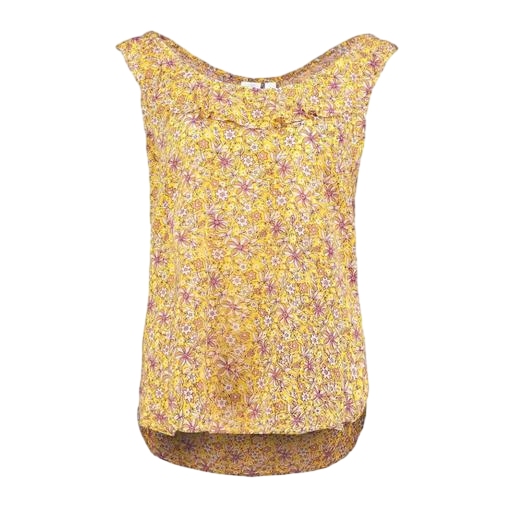
yellow floral-print top, multicolor floral-print t-shirt only macy, sleeveless floral-print shirt, white background